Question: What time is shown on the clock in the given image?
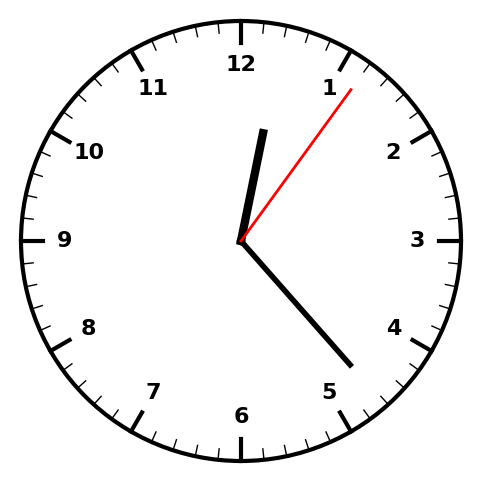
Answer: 12:23:06